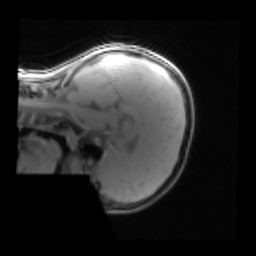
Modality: PDw
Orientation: sagittal
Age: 9
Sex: male
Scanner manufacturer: siemens
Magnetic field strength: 3 T
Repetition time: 0.25 s
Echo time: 0.00103 s